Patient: sex F, age 63
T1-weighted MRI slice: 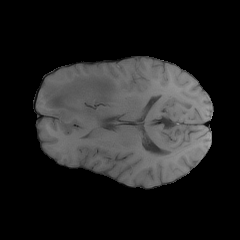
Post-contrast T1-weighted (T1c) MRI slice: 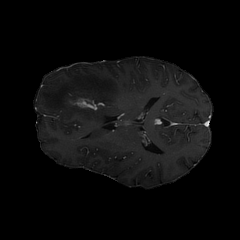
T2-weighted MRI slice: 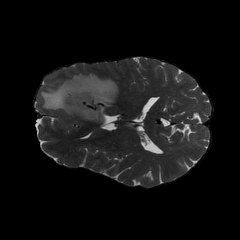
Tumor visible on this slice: yes
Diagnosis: Glioblastoma, IDH-wildtype
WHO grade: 4